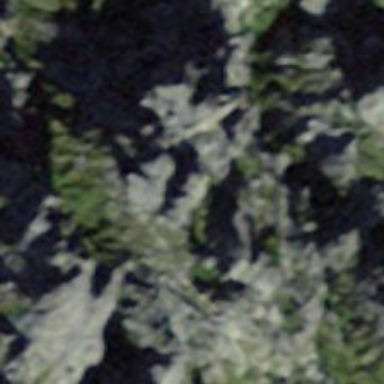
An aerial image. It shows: Cliff in nature.